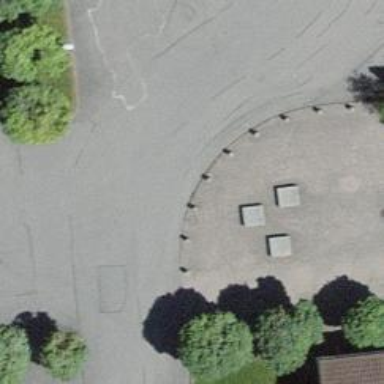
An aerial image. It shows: Bollard.